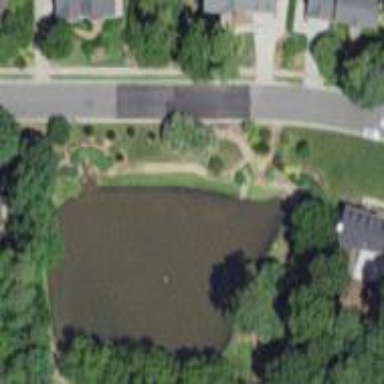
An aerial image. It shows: Pond surrounded by natural water.